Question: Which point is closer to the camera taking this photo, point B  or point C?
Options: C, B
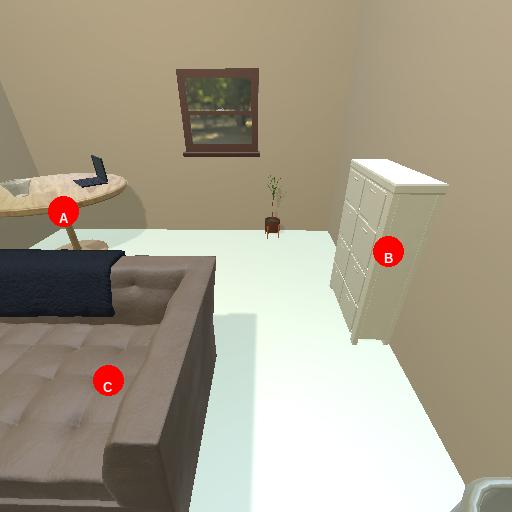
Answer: C